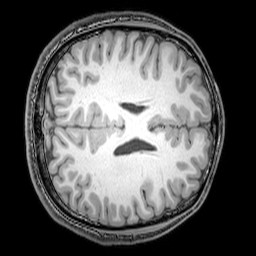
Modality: T1w
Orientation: axial
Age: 23
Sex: male
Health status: healthy
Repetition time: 0.081 s
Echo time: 0.037 s